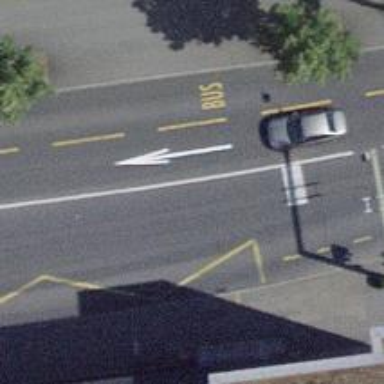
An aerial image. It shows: Asphalt road with primary designation. There is designated lane for cycling and trolley wires are present.